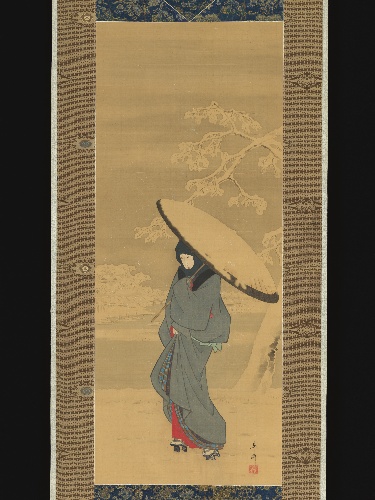
Artist: Utagawa Hiroshige
Artist bio: Japanese, Tokyo (Edo) 1797–1858 Tokyo (Edo)
Date: 1840s–early 1850s
Object type: Hanging scroll
Classification: Paintings
Medium: Hanging scroll; ink and color on silk
Culture: Japan
Period: Edo period (1615–1868)
Dimensions: 31 1/8 x 12 1/2 in. (79.1 x 31.8 cm)
Department: Asian Art
Credit line: The Howard Mansfield Collection, Purchase, Rogers Fund, 1936
Accession year: 1936
Repository: Metropolitan Museum of Art, New York, NY
Tags: Women|Snow|Umbrellas